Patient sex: M
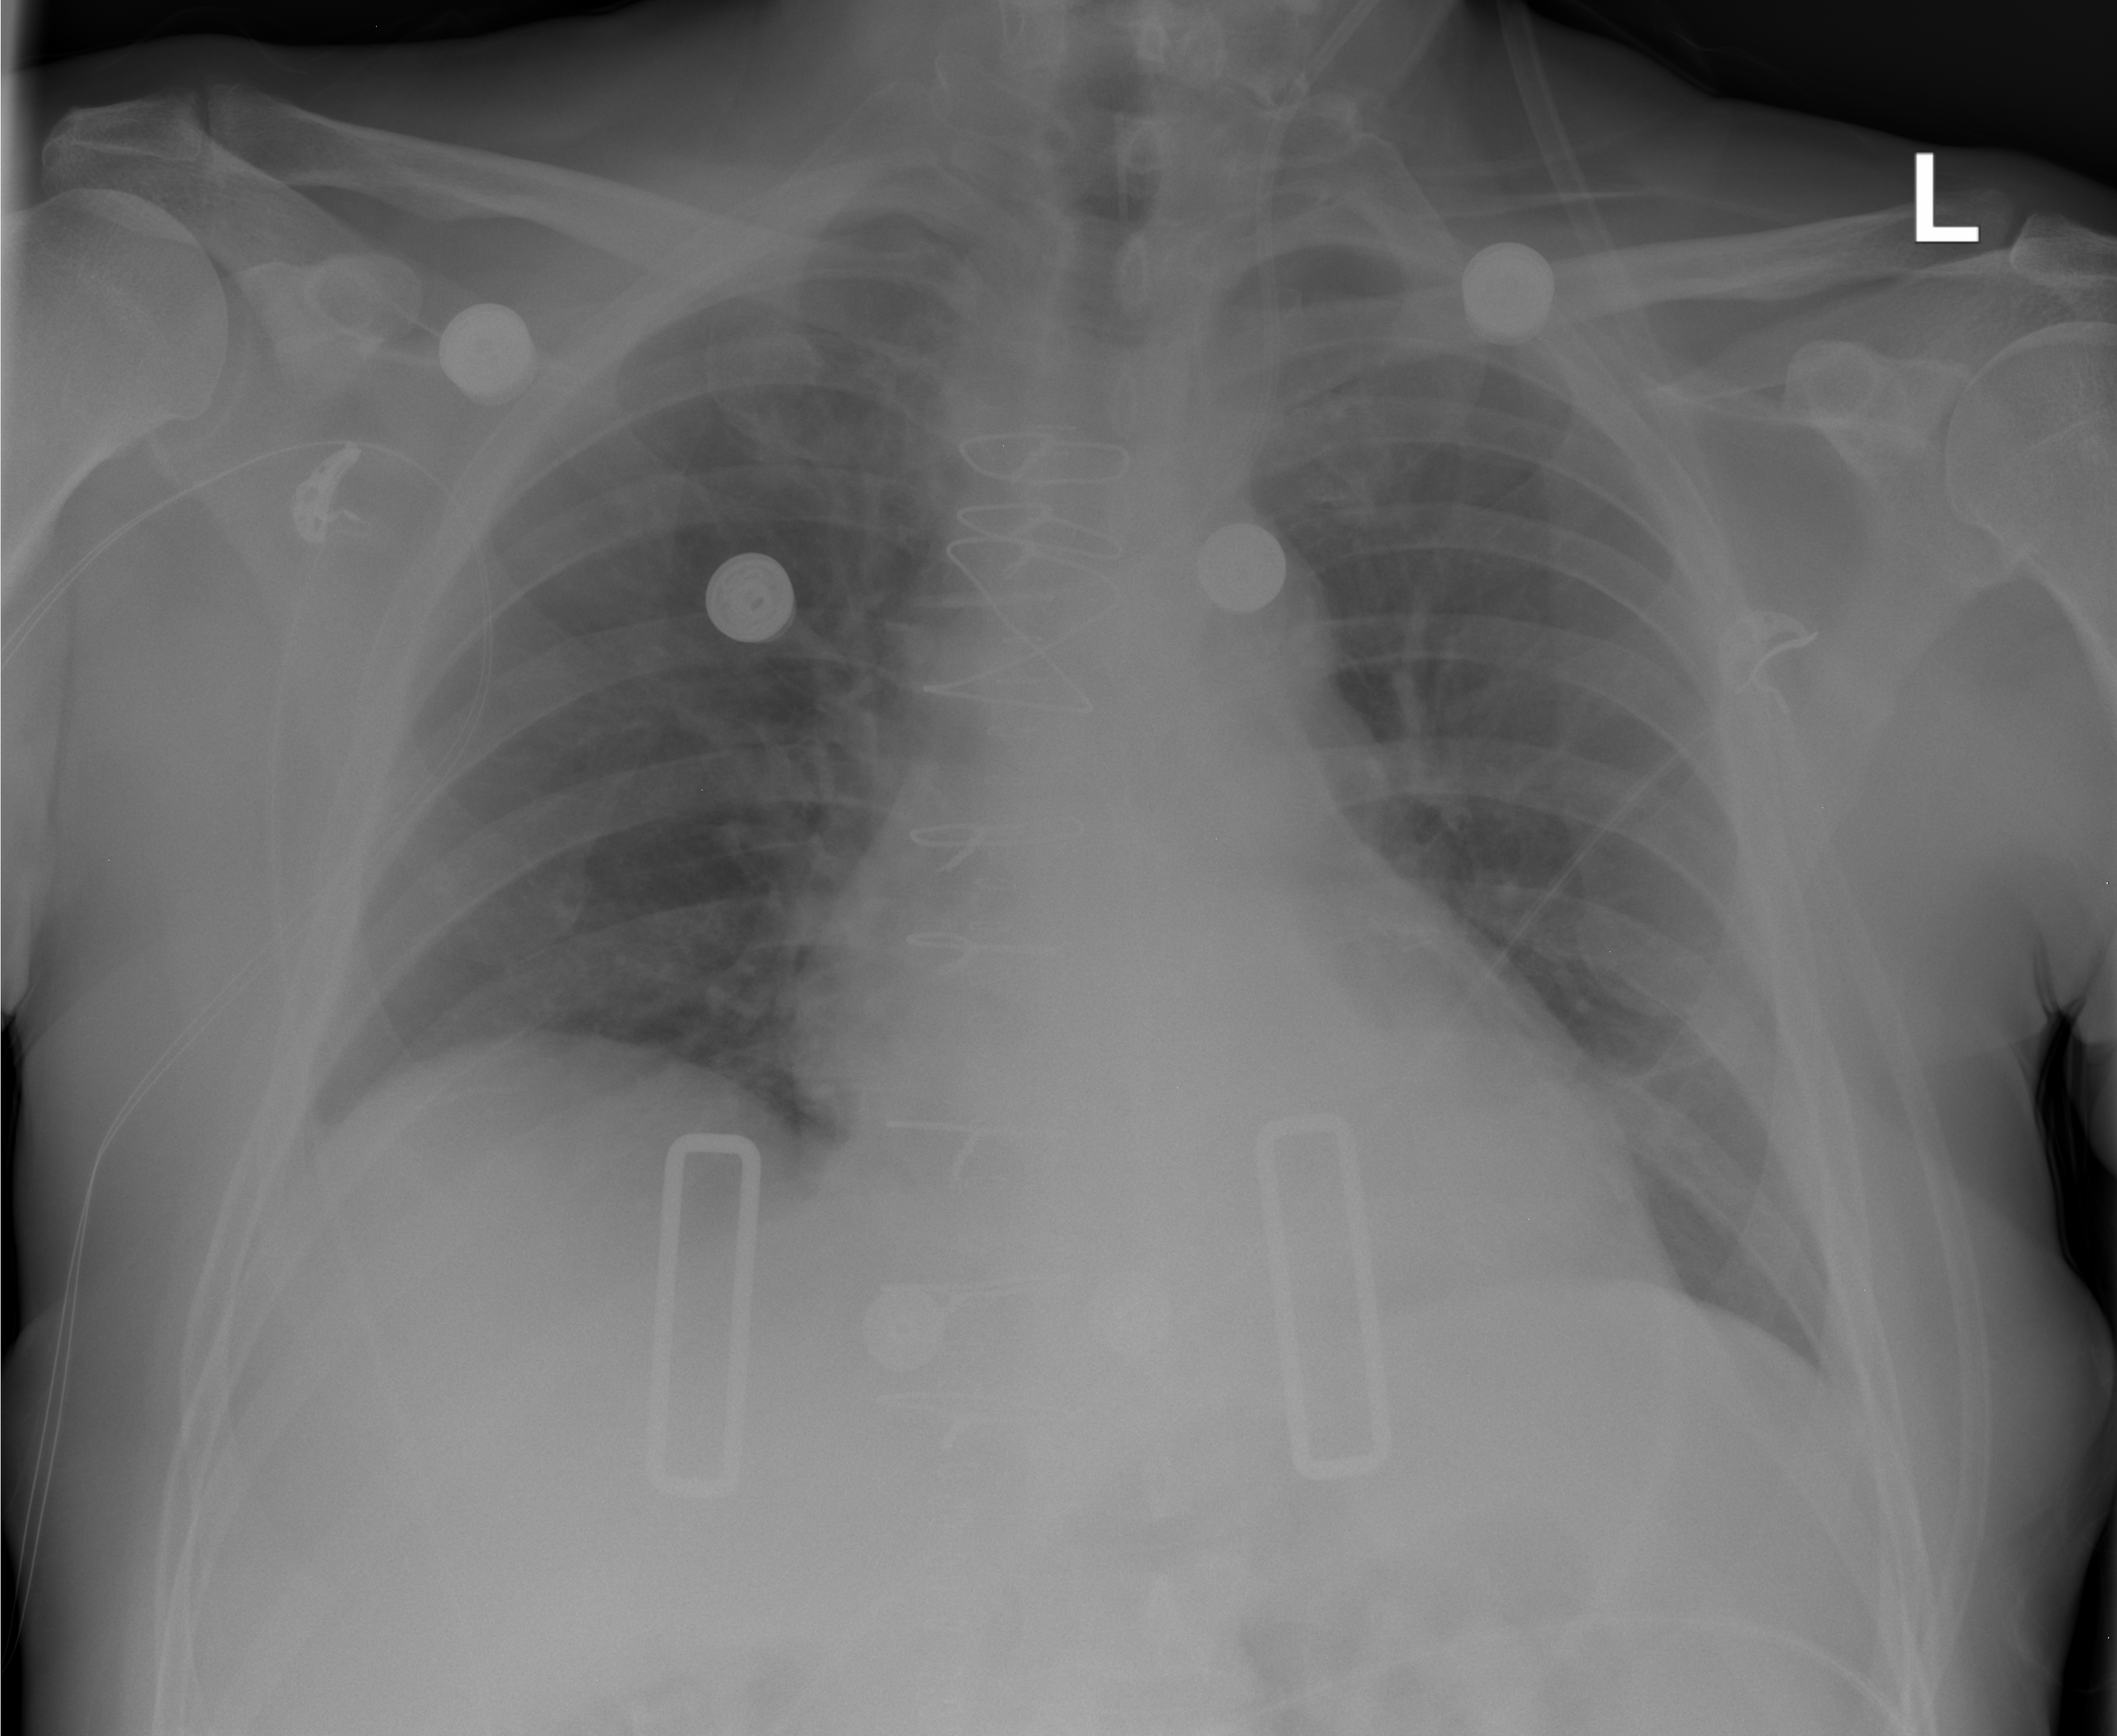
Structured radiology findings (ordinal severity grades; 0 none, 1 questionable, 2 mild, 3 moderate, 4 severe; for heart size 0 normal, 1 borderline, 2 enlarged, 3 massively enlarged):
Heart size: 0
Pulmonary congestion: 1
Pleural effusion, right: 0
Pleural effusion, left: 0
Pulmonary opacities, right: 0
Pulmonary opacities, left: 0
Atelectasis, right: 0
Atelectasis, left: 0